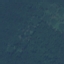
Land use / land cover: Forest